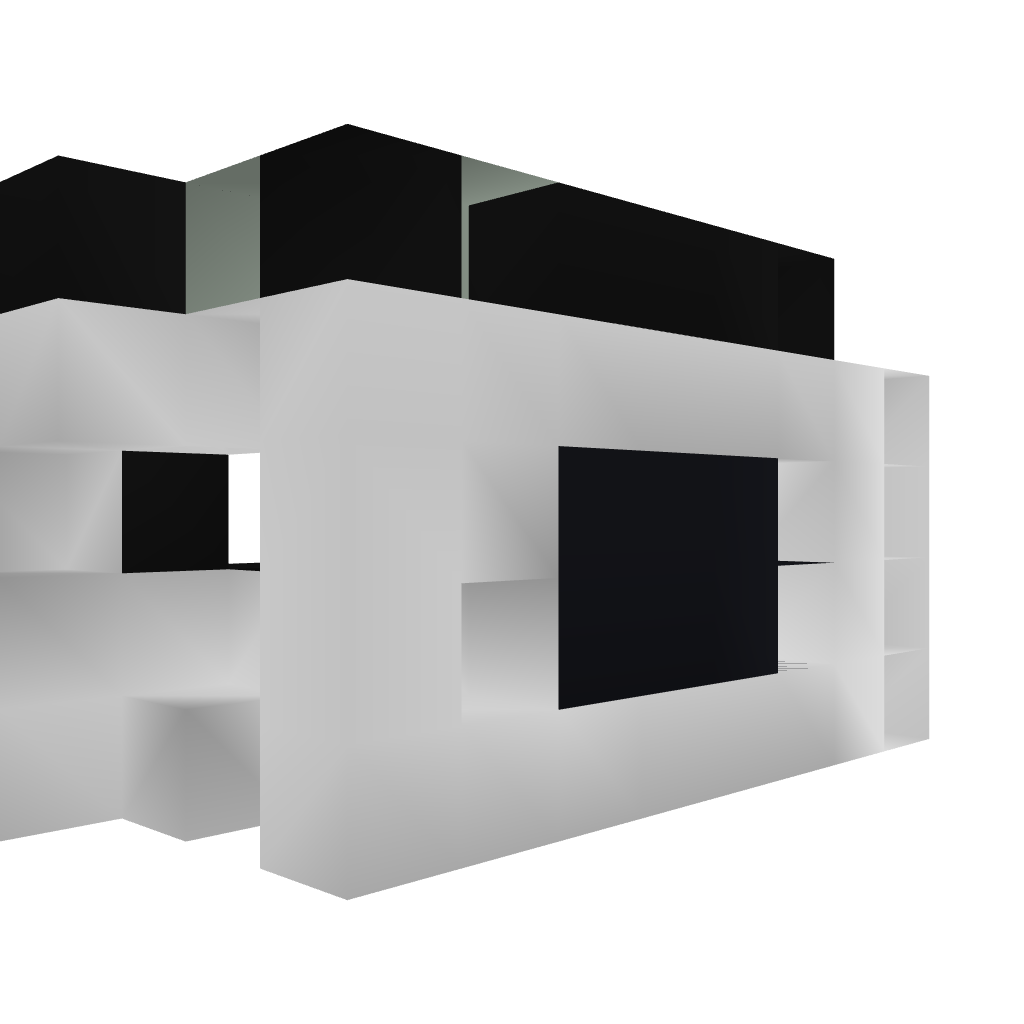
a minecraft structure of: small redstone tv 4 a house